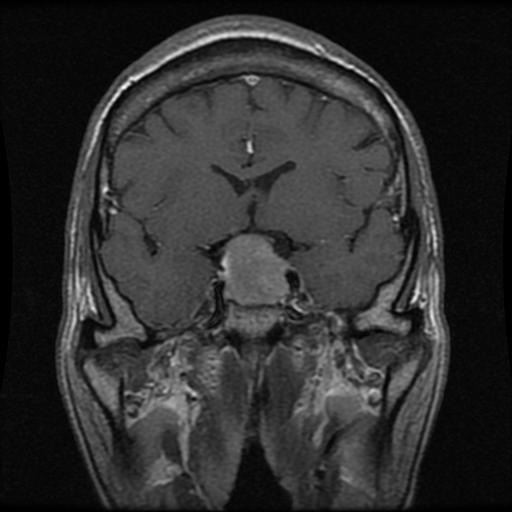
Label: pituitary